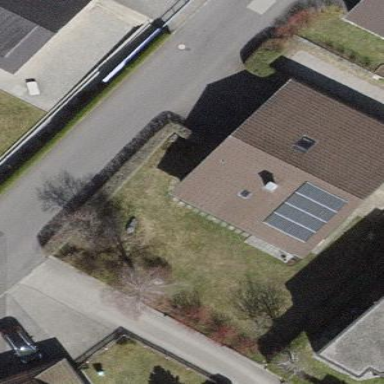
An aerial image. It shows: Simple and straightforward house.